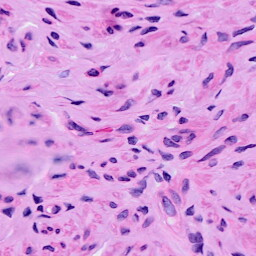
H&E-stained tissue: Ovarian